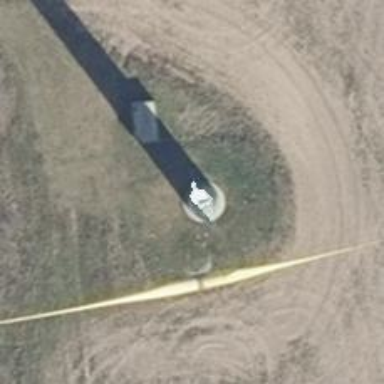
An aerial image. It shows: Wind generator using horizontal axis wind turbines.